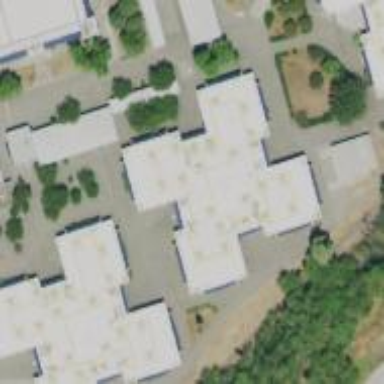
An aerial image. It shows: School building.